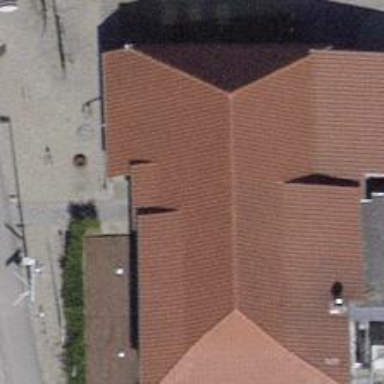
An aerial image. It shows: Restaurant.